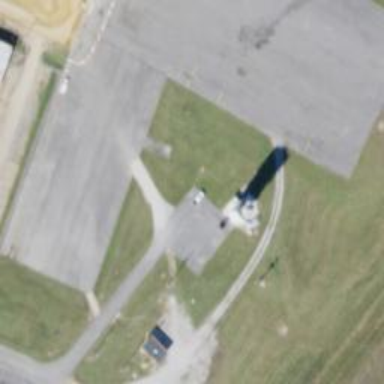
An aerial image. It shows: Control tower at the airport.